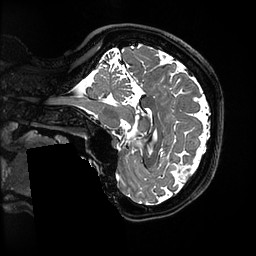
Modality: T2w
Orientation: sagittal
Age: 45
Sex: female
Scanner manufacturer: ge
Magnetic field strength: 3 T
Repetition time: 3.202 s
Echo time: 0.06629 s